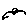
Label: bird